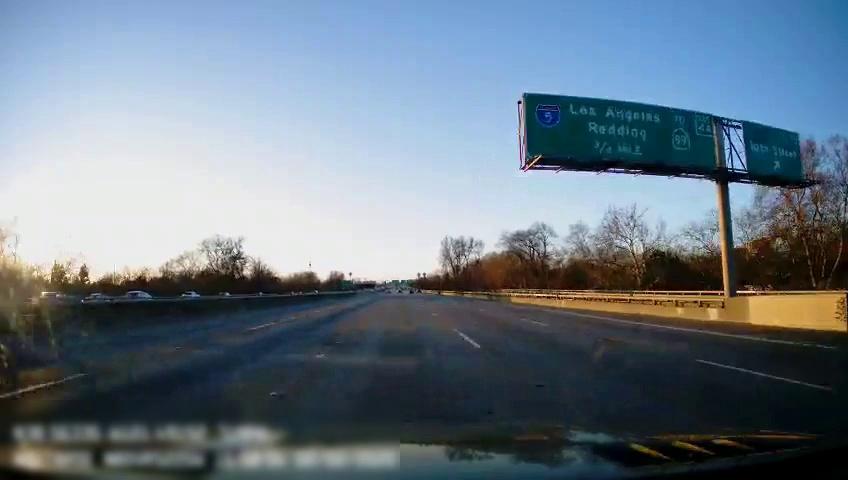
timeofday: Day
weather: Sunny
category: Drivable Space
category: Vehicles | Car
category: Vehicles | Car
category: Lanes | Current Lane
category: Lanes | Current Lane
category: Lanes | Alternate Lane
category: Lanes | Alternate Lane
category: Lanes | Alternate Lane
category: Traffic | Signs
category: Traffic | Signs